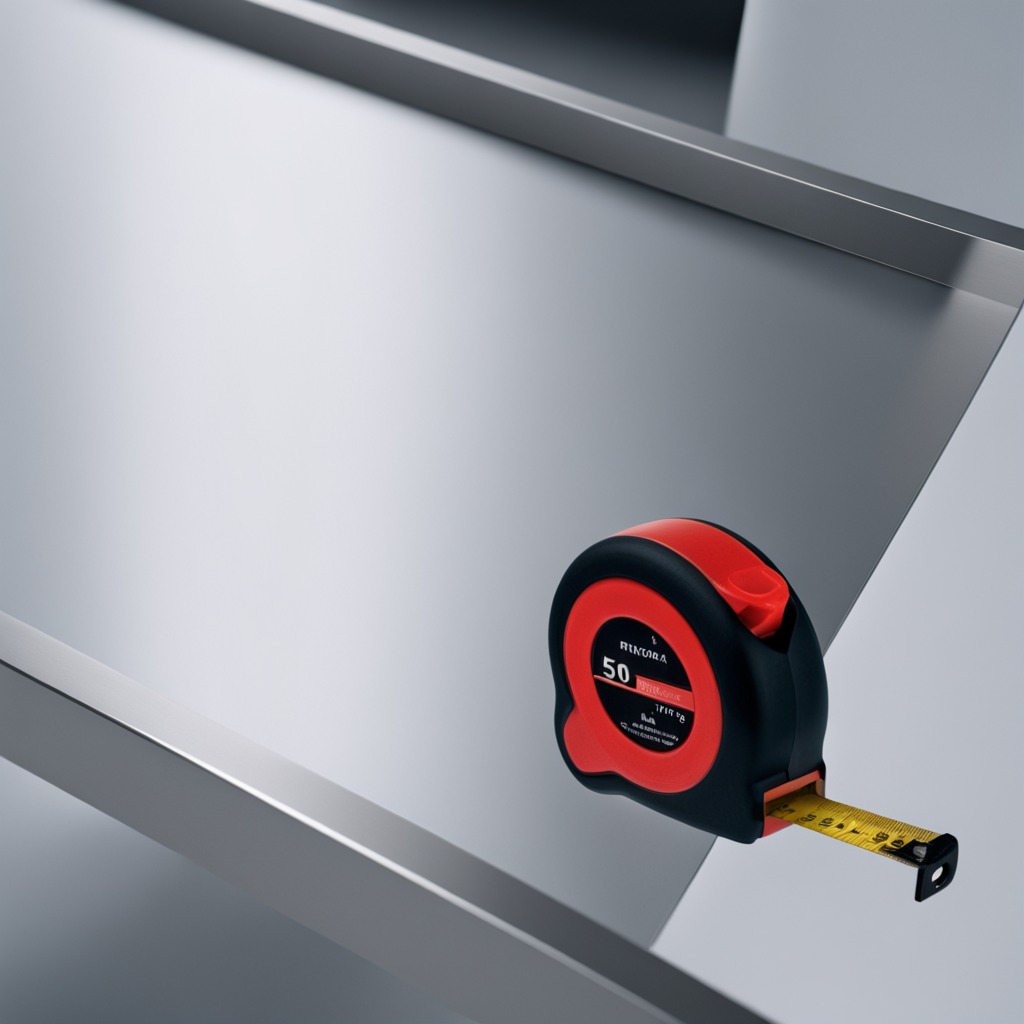
A measuring tape is lying on the stainless steel table in a high-end prototyping lab.